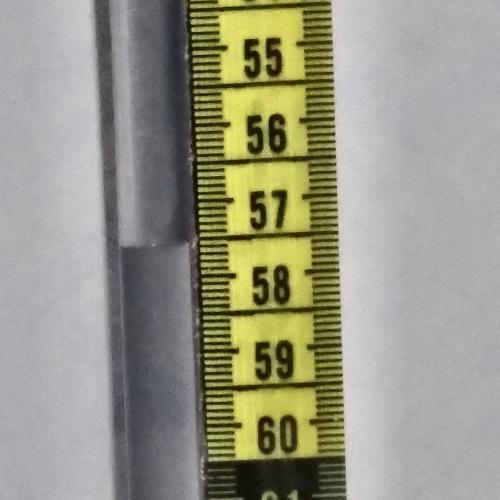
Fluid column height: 57.5 cm